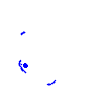
Particle: electron